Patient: sex M, age 26
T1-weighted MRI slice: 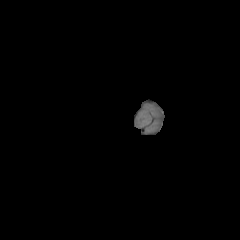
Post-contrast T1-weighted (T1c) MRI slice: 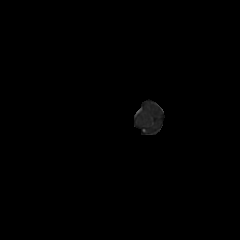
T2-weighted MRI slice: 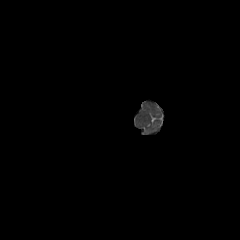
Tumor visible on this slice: no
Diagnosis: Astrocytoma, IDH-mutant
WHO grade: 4